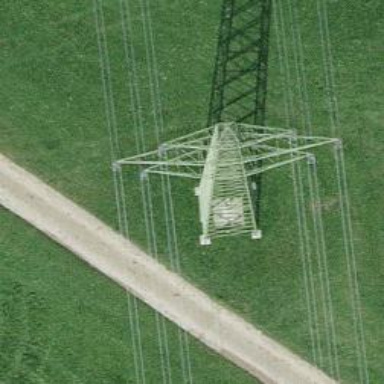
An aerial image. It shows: Towering power structure.